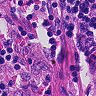
Metastatic tissue present: no